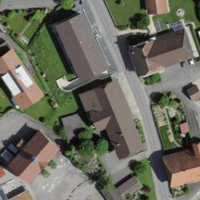
EUNIS habitat code: 54
Species observed at this site:
Grus grus